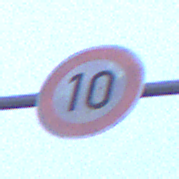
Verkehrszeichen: Geschwindigkeit10
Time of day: SunriseSunset
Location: Outdoor (Urban)
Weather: Overcast
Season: NotSpecified
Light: Natural